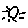
Label: sun